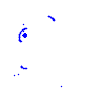
Particle: electron